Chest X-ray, AP view. Patient: 27 years old, sex F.
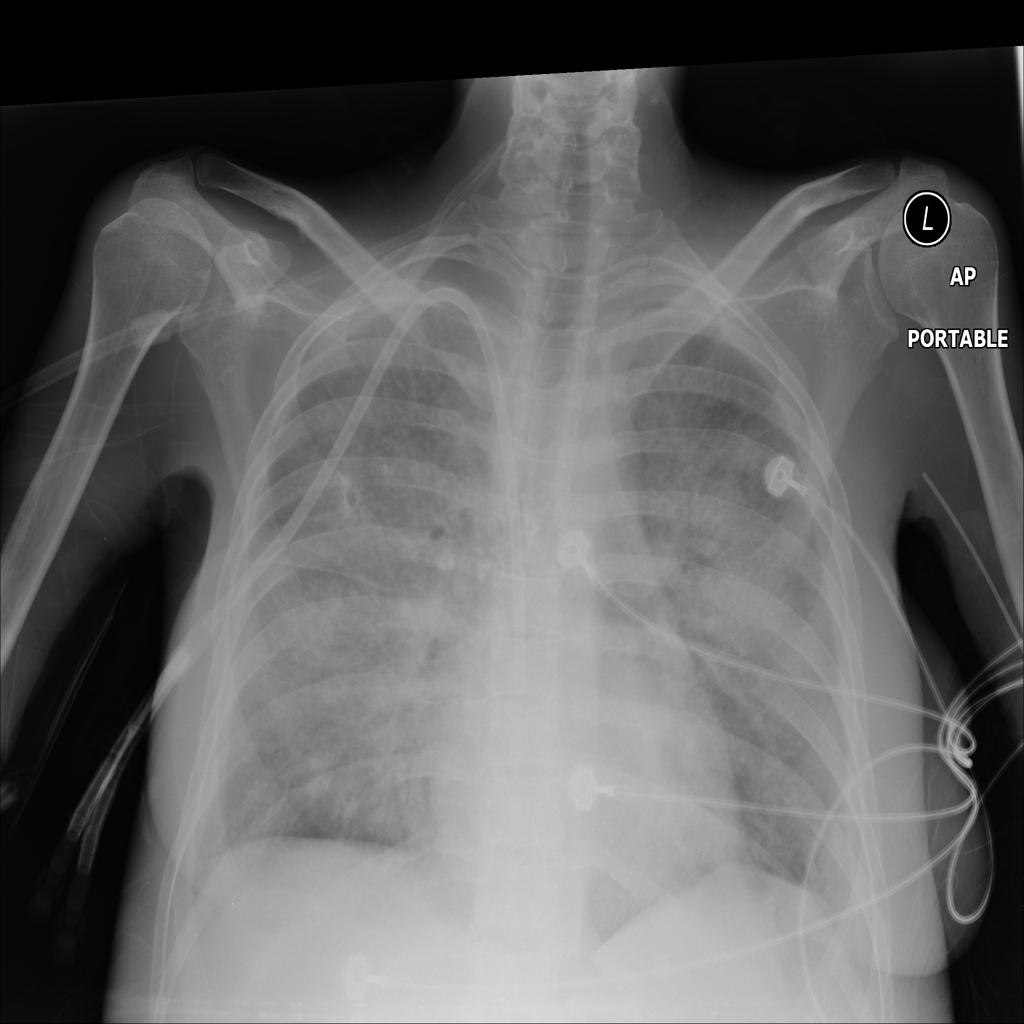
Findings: Consolidation